Interaction volume radius: 10 \u00c5
Interaction volume height: 15 \u00c5
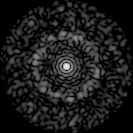
Disorder parameter: 0.8282